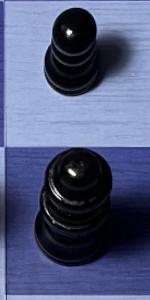
Label: Queen_Black